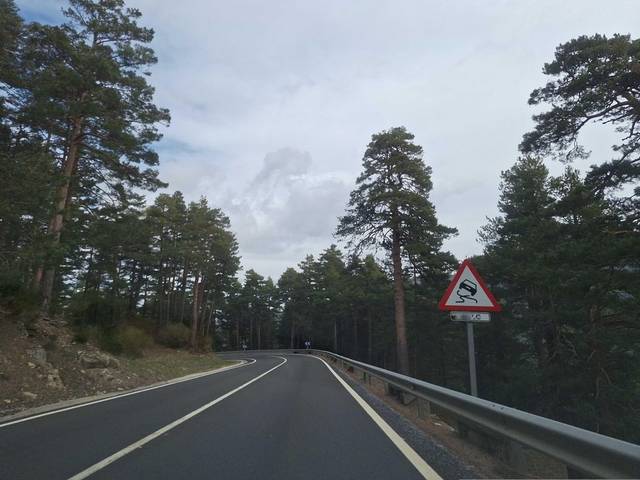
Region: Spain
Coordinates: 40.809, -4.006